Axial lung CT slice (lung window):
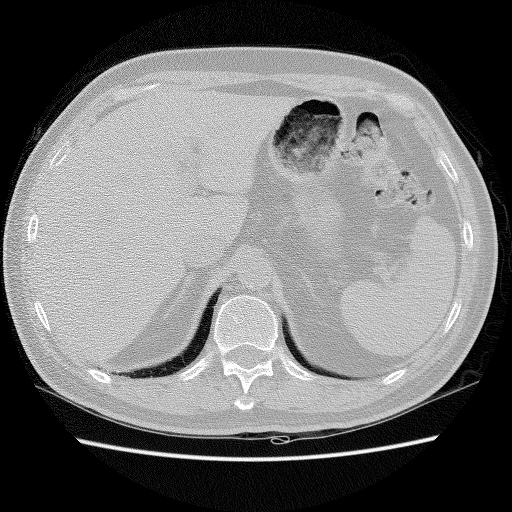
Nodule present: no